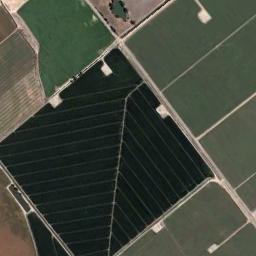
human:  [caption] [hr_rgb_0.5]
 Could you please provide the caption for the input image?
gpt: More than ten dark green, light green and tan mixed rectangular farmland of different sizes .

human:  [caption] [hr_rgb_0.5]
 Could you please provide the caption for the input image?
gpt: There are several dirt roads between the rectangular farmlands .

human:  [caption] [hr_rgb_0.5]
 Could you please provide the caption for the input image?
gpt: There are some deep green and light green rectangular farmland .

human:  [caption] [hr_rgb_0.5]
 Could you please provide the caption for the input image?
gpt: Several rectangular farmlands of different colors and sizes are on the ground .

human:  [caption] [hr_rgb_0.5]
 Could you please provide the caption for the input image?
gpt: There are some green rectangular farmlands of different sizes .